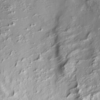
Label: not_dusty